Question: I get XML file on server "localhost:7878" as shown in image. I have to read tag values from there. Highlighted part changes every second. Currently I'm parsing XML file and reading it. Is there any better way where I directly get tag values?

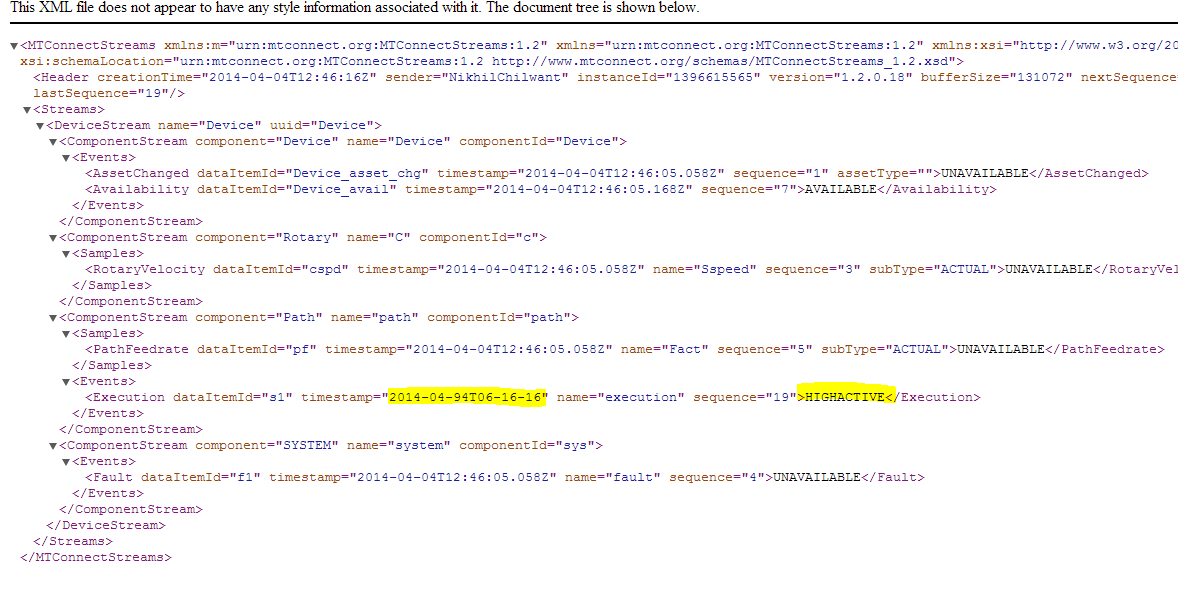
Answer: Try <URL>.
Off the top of my head, the expression for timestamp is
'''
//Execution/@timestamp
'''
and HIGHACTIVE text node:
'''
//Execution/text()
'''